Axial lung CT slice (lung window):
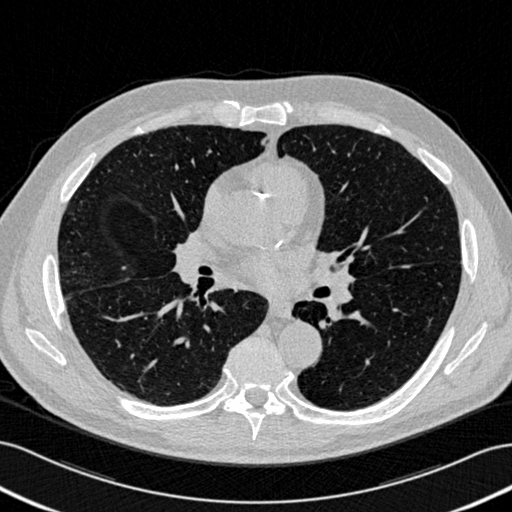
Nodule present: no